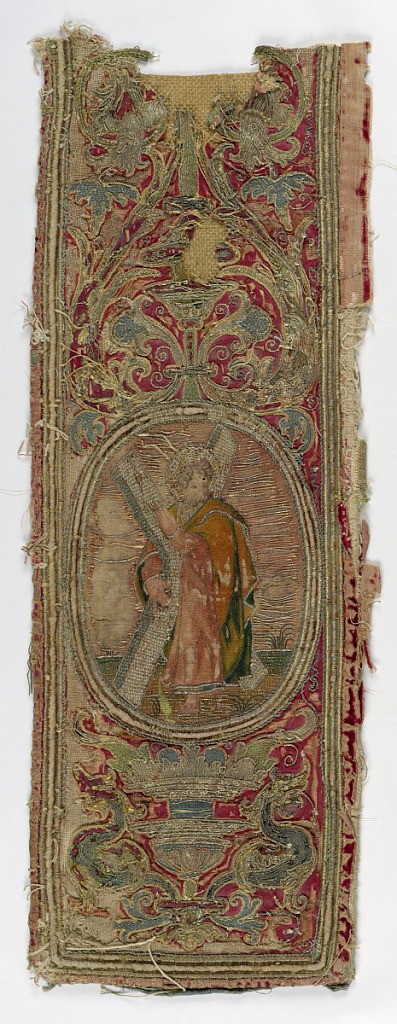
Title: Orphrey fragment
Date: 16th century
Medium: silk, metal thread Technique: appliqué
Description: Fragment of an embroidered orphrey on red satin. Medallion in the center shows a saint carrying the cross.